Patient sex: M
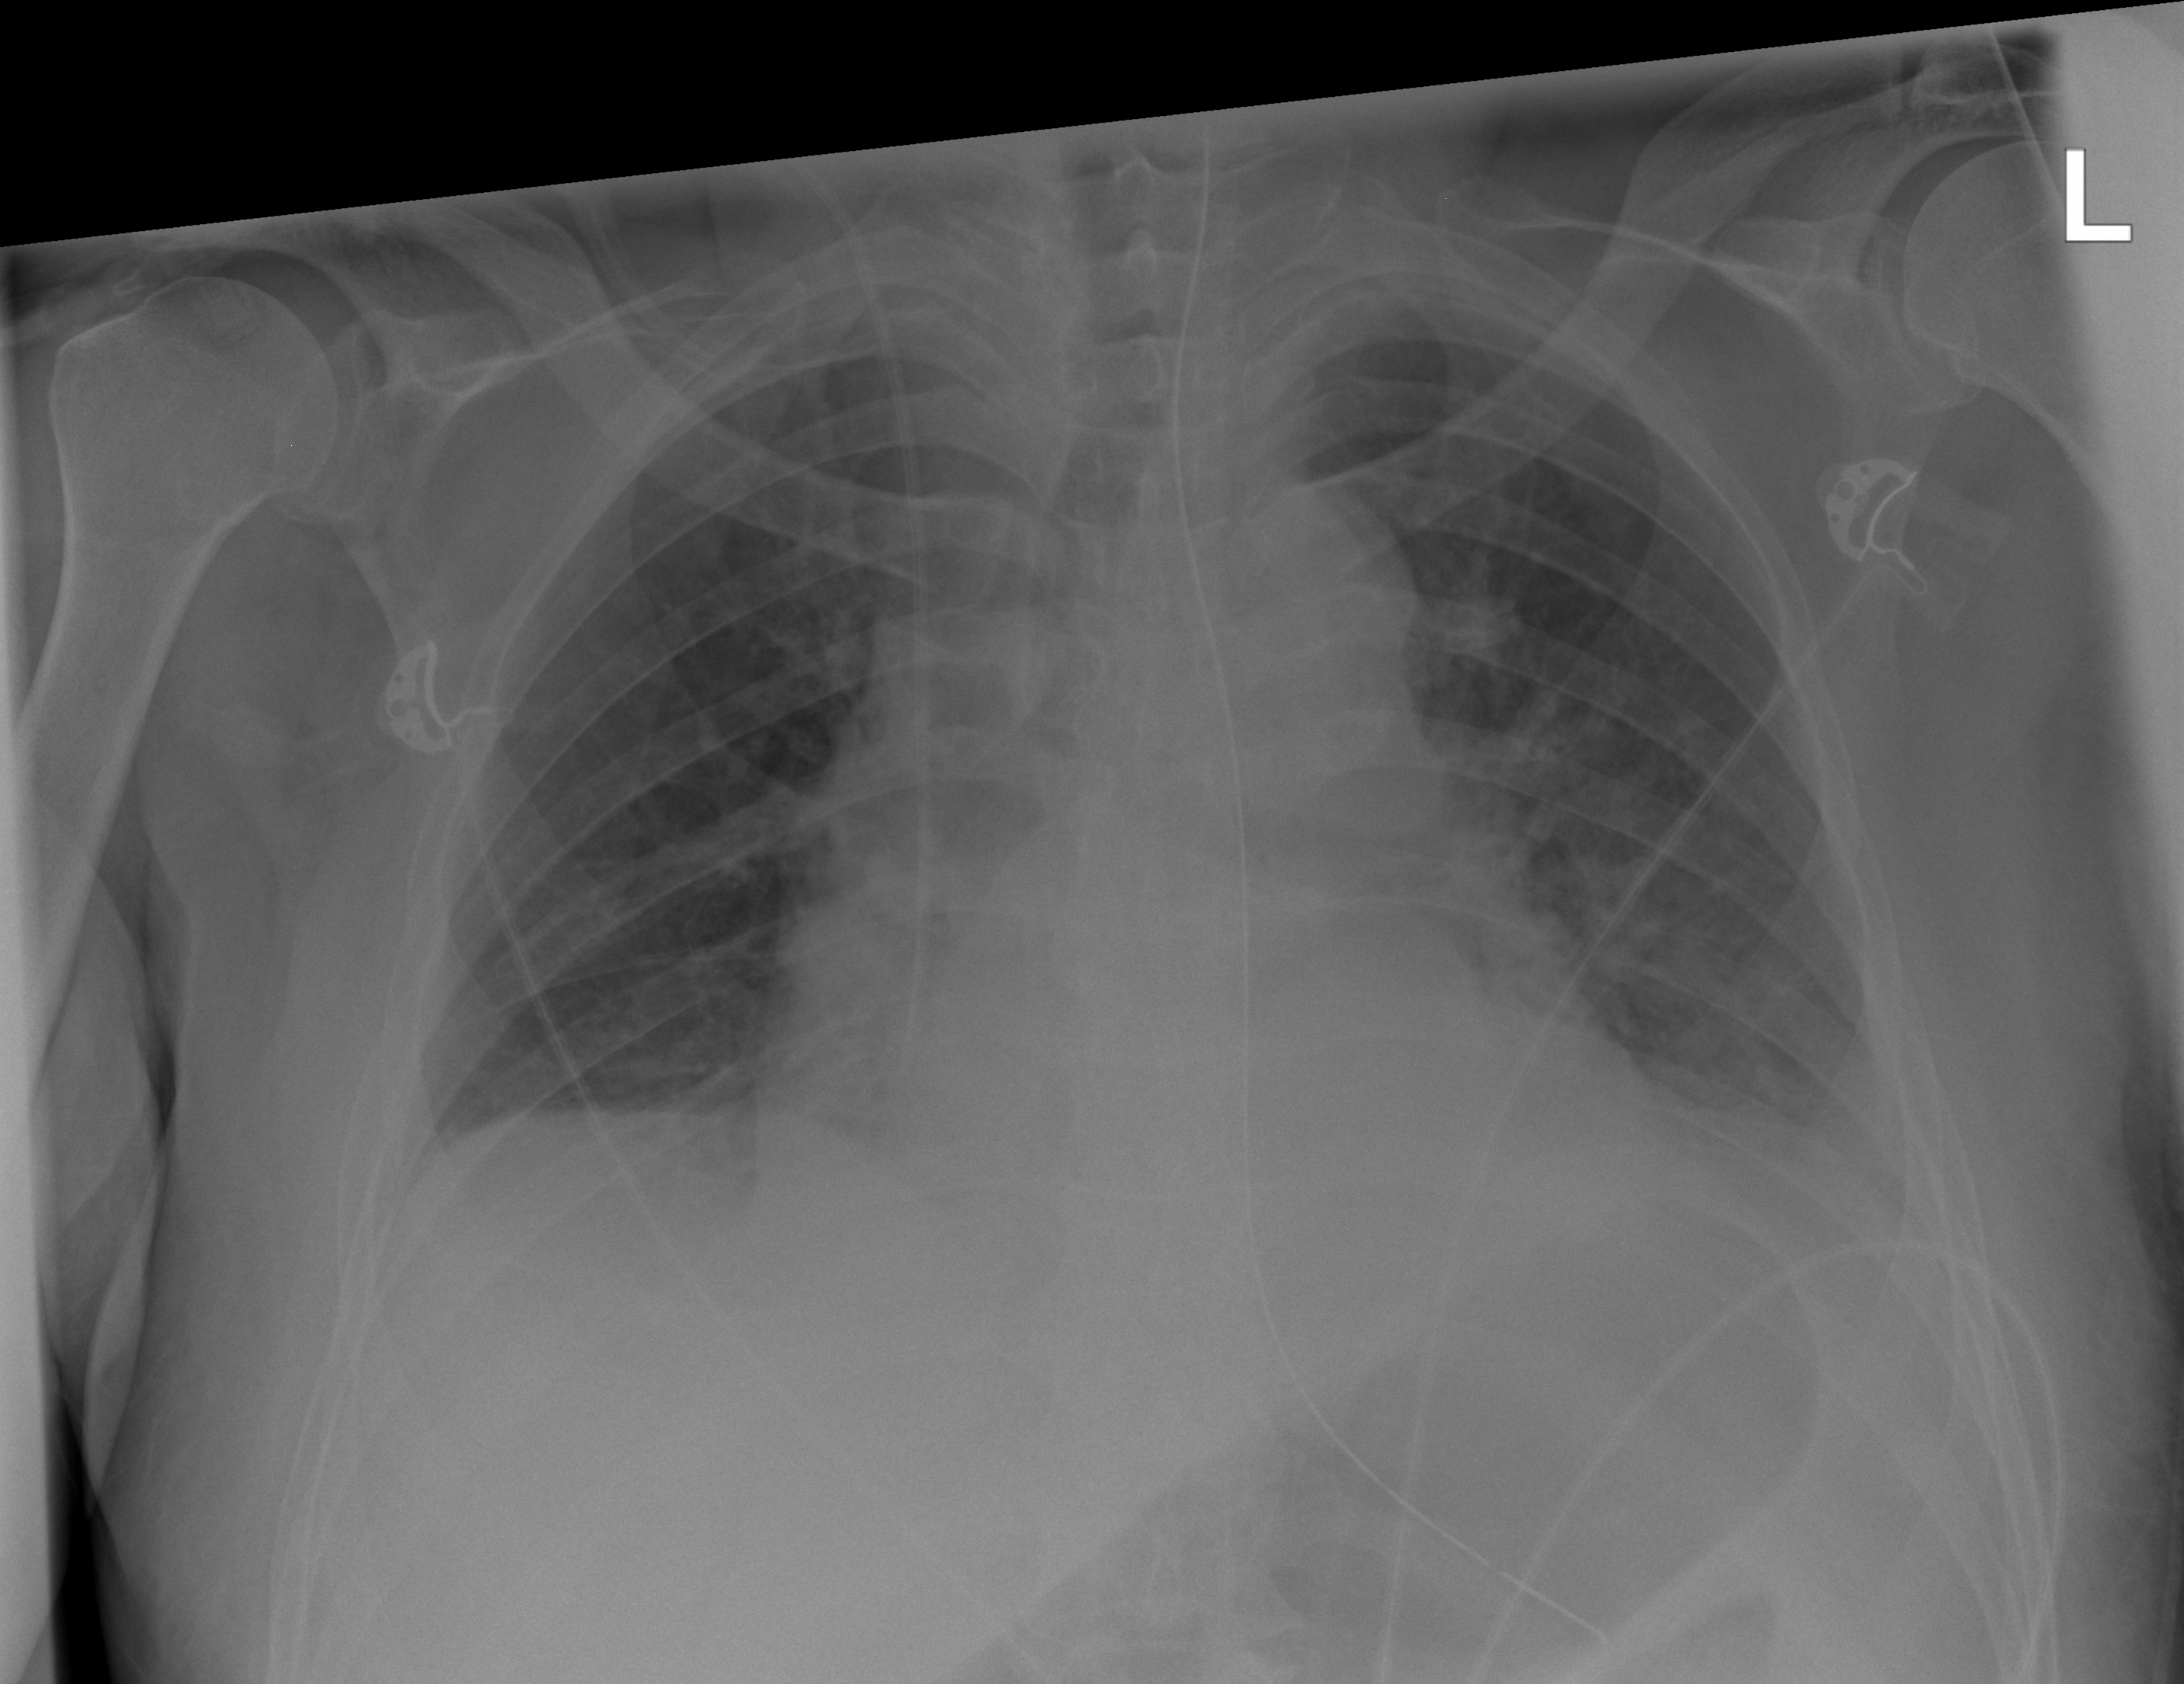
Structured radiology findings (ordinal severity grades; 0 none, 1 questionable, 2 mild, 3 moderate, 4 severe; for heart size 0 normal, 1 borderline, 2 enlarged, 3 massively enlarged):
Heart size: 2
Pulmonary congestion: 0
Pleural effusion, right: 1
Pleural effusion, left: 2
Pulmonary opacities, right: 0
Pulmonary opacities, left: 2
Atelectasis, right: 2
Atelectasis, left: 2